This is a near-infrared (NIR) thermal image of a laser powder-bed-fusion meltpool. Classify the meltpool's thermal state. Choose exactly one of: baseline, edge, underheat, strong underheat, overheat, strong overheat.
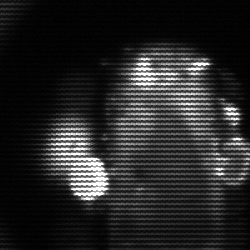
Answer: strong underheat